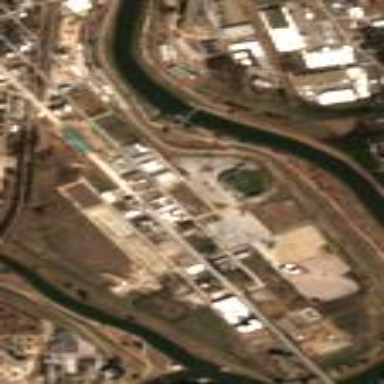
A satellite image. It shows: Industrial site with historical significance.